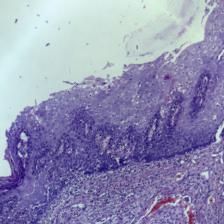
Diagnosis: Normal